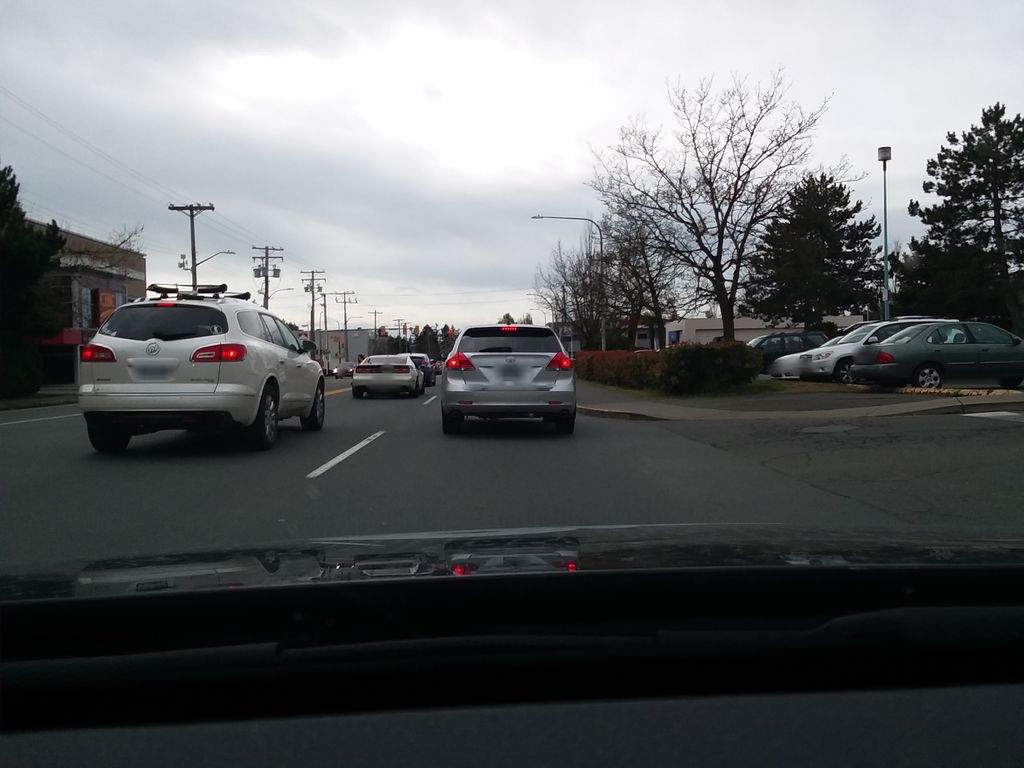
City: victoria